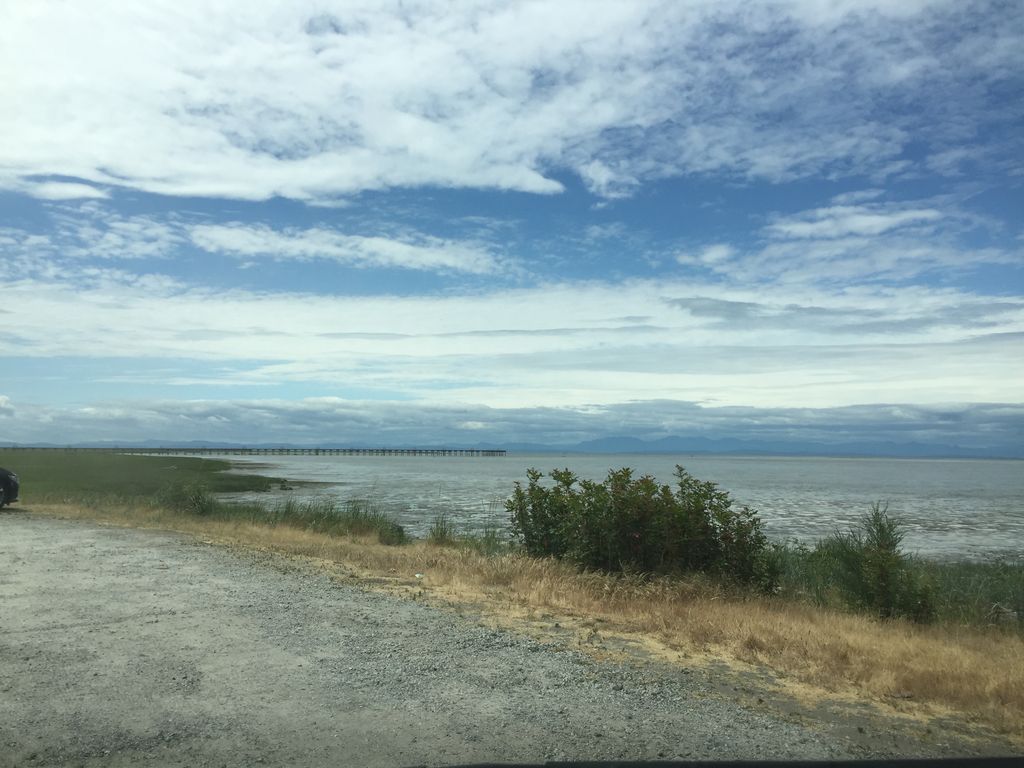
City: vancouver